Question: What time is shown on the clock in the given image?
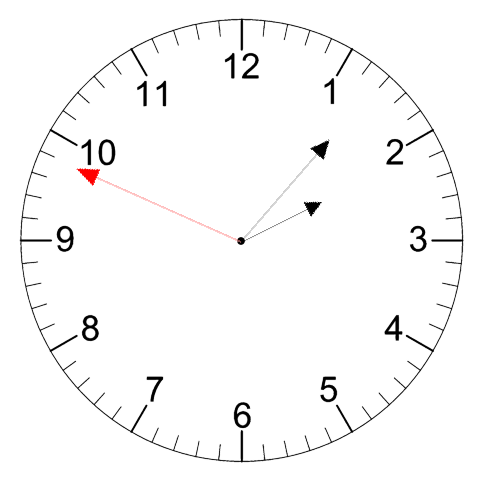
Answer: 02:06:49